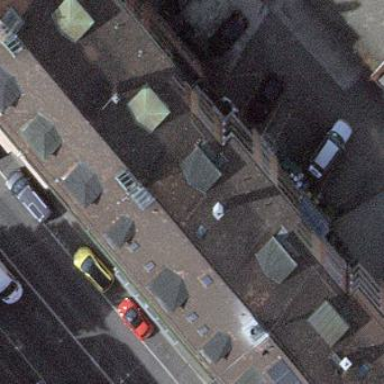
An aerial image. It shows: Building with mansard roof made of maroon roof tiles.